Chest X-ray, PA view. Patient: 38 years old, sex F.
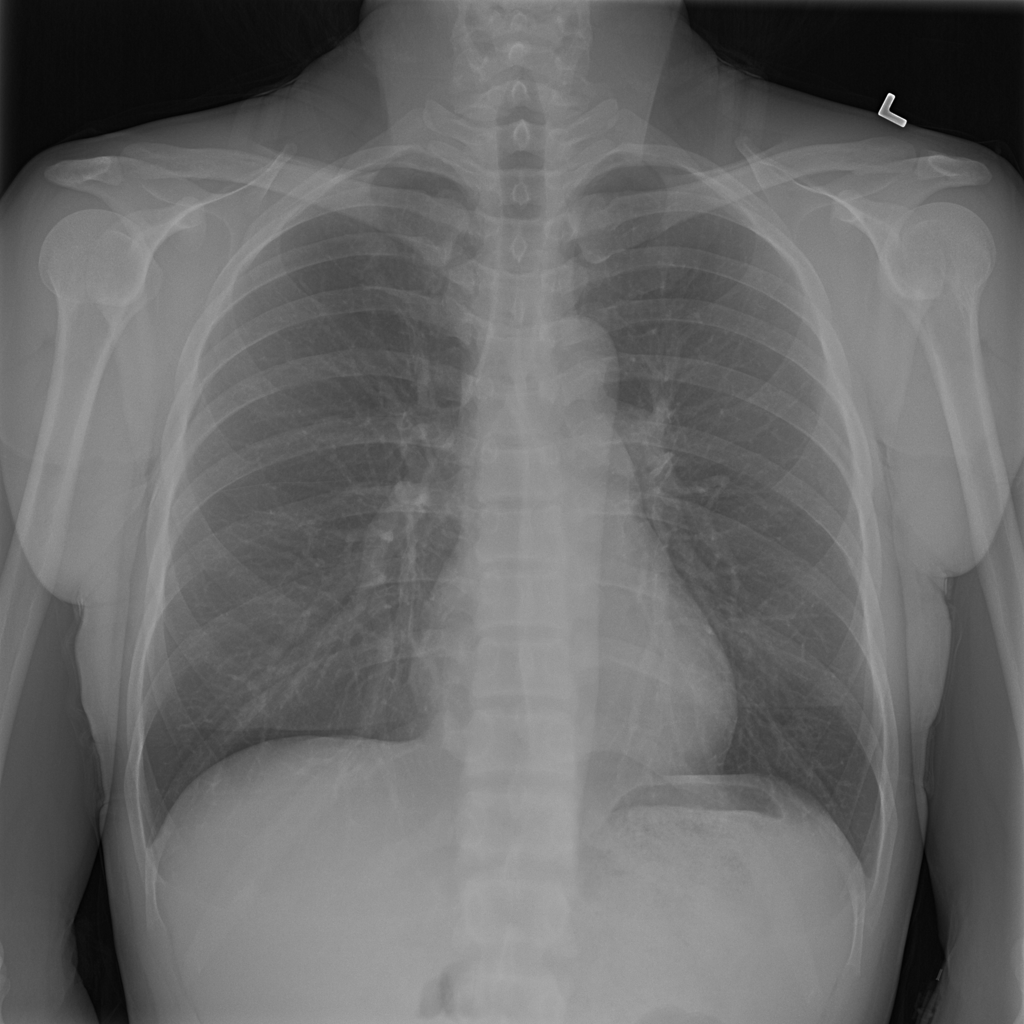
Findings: No Finding